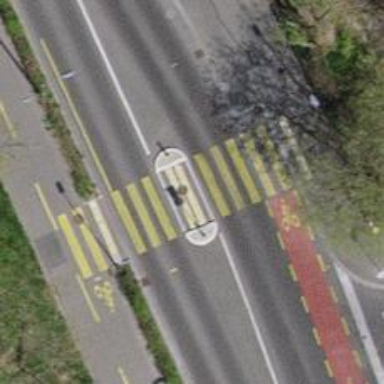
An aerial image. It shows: Uncontrolled crossing with pedestrian island.